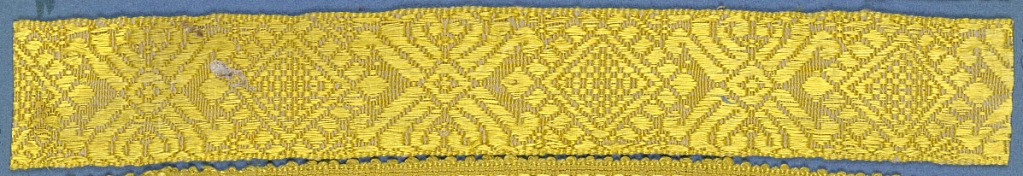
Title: Trimming
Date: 19th century
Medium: silk Technique: woven
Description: Yellow trimming fragment in a design of alternately placed lozenge and cross motifs.